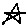
Label: star